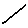
Label: line